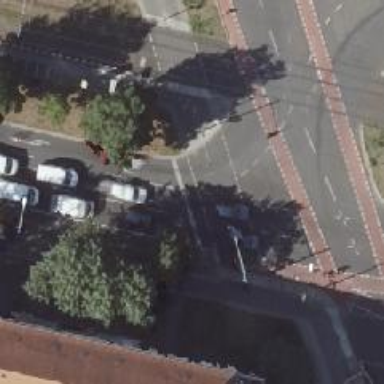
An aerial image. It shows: Road with traffic signals.